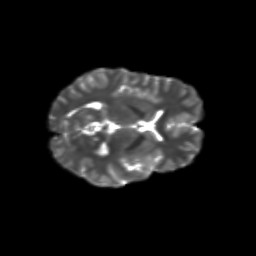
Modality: T2w
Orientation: axial
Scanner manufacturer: siemens
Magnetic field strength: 3 T
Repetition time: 9.2 s
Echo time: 0.084 s